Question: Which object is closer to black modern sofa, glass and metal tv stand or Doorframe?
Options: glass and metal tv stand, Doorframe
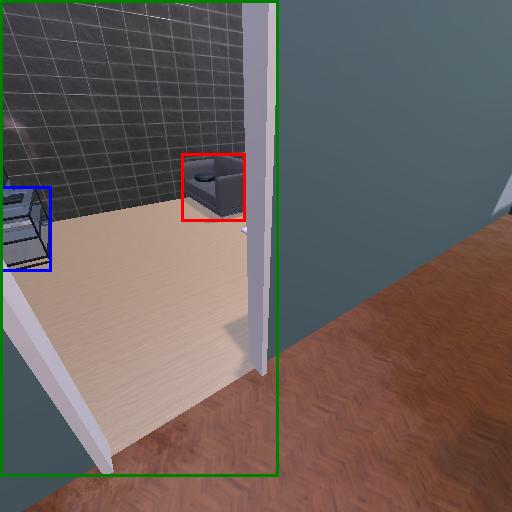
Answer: glass and metal tv stand